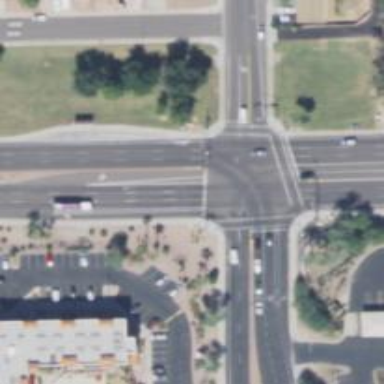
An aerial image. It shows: Road crossing that is both marked and unmarked.